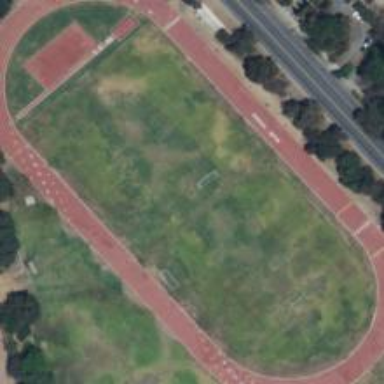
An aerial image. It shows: Track located within leisure land area.